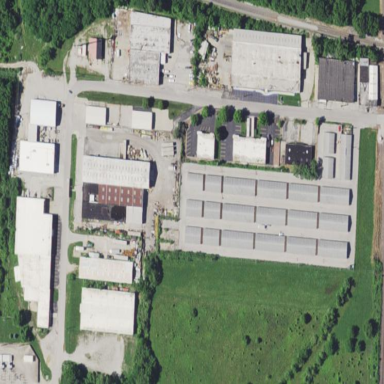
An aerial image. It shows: Industrial area.